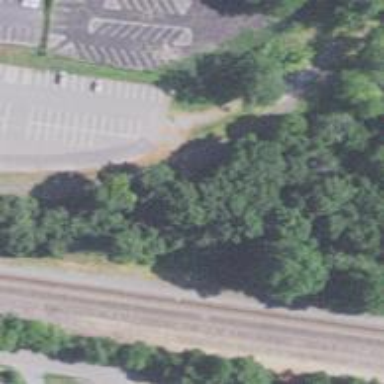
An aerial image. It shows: Disused railway yard.